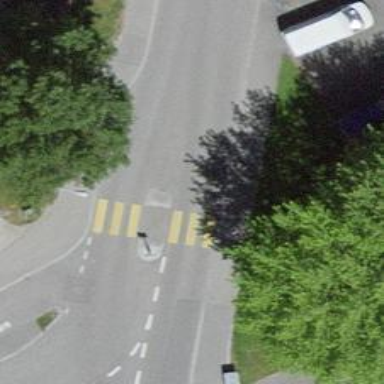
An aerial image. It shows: Uncontrolled road crossing with markings.